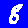
Digit: 8